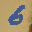
Label: 6